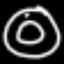
Label: donut